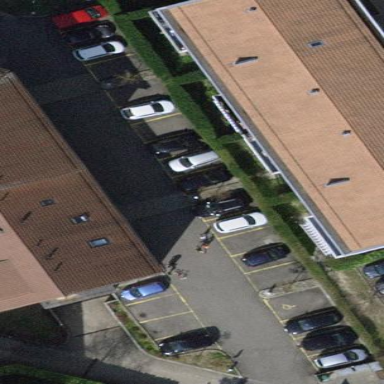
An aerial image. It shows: Parking available on the street side.